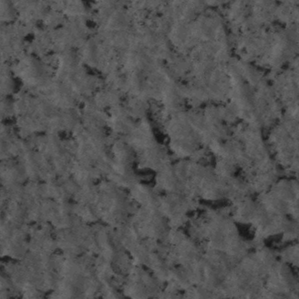
Label: frost